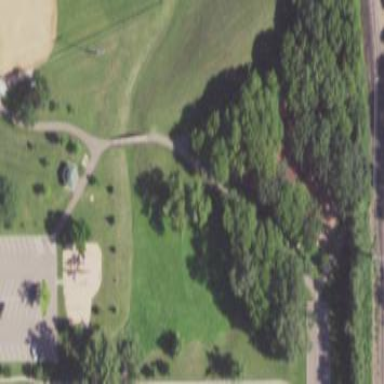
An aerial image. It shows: Dog park enclosed by fence.